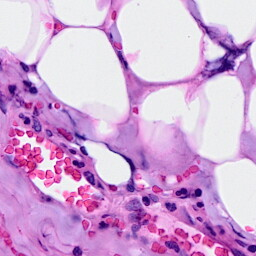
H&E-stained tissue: Breast